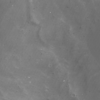
Label: not_dusty